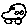
Label: car